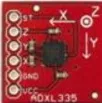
Materials:. Two ADXL335 triple axes accelerometers.
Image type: endoscopy (airway_endoscopy)